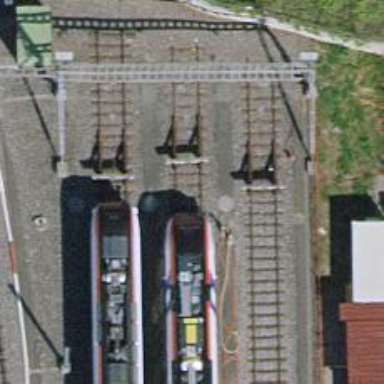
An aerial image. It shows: Railway buffer stop.